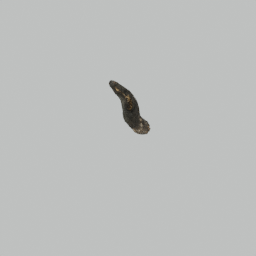
Label: nature